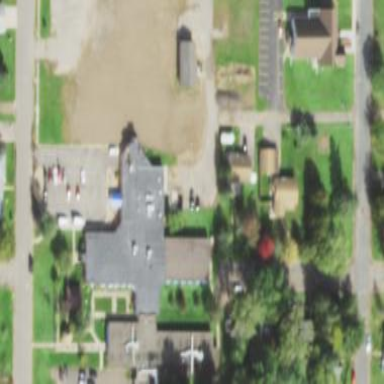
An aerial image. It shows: Nursing home.